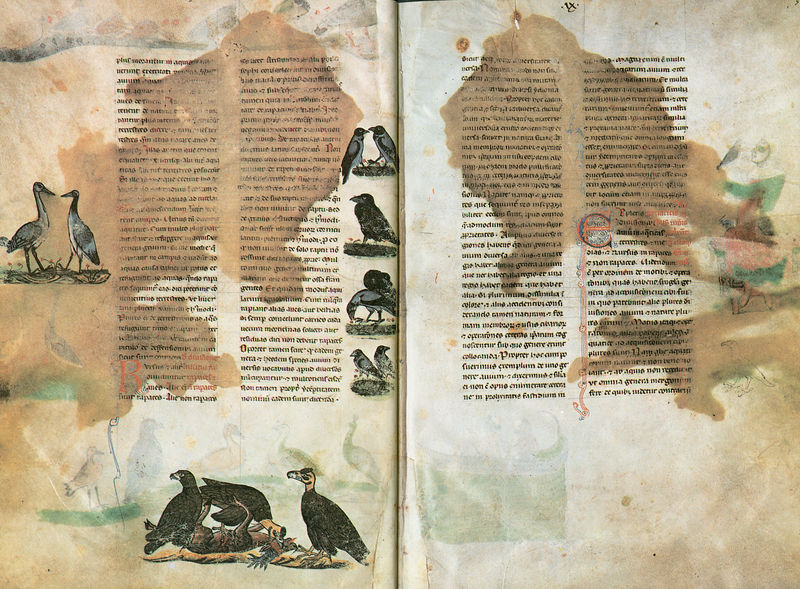
Titel: Falkenbuch Friedrichs des II.; De arte venandi cum avibus
Institution: Rom, Biblioteca Vaticana
Schlagwörter: adler, vogel, wasser, gelb, grün, braun, tiere, alt, blass, bild, vögel, schrift, bilder, papier, farben, spalten, buch, seite, illustration, text, buchstaben, hässlich, gänse, kranich, reiher, fleck, buchdruck, flecken, pergament, seiten, fressen, geier, nest, rabe, buchseiten, raben, lettern, handschrift, stoch, wissenschaft, zeichnungen, paare, latein, storch, greifvögel, doppelseite, krähe, illustrationen, manuskript, handgemalt, störche, verfärbung, wasserschaden, vöel, farbid, raubvögel, aas, e, ornitologie